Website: bh-photo
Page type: store-pickup
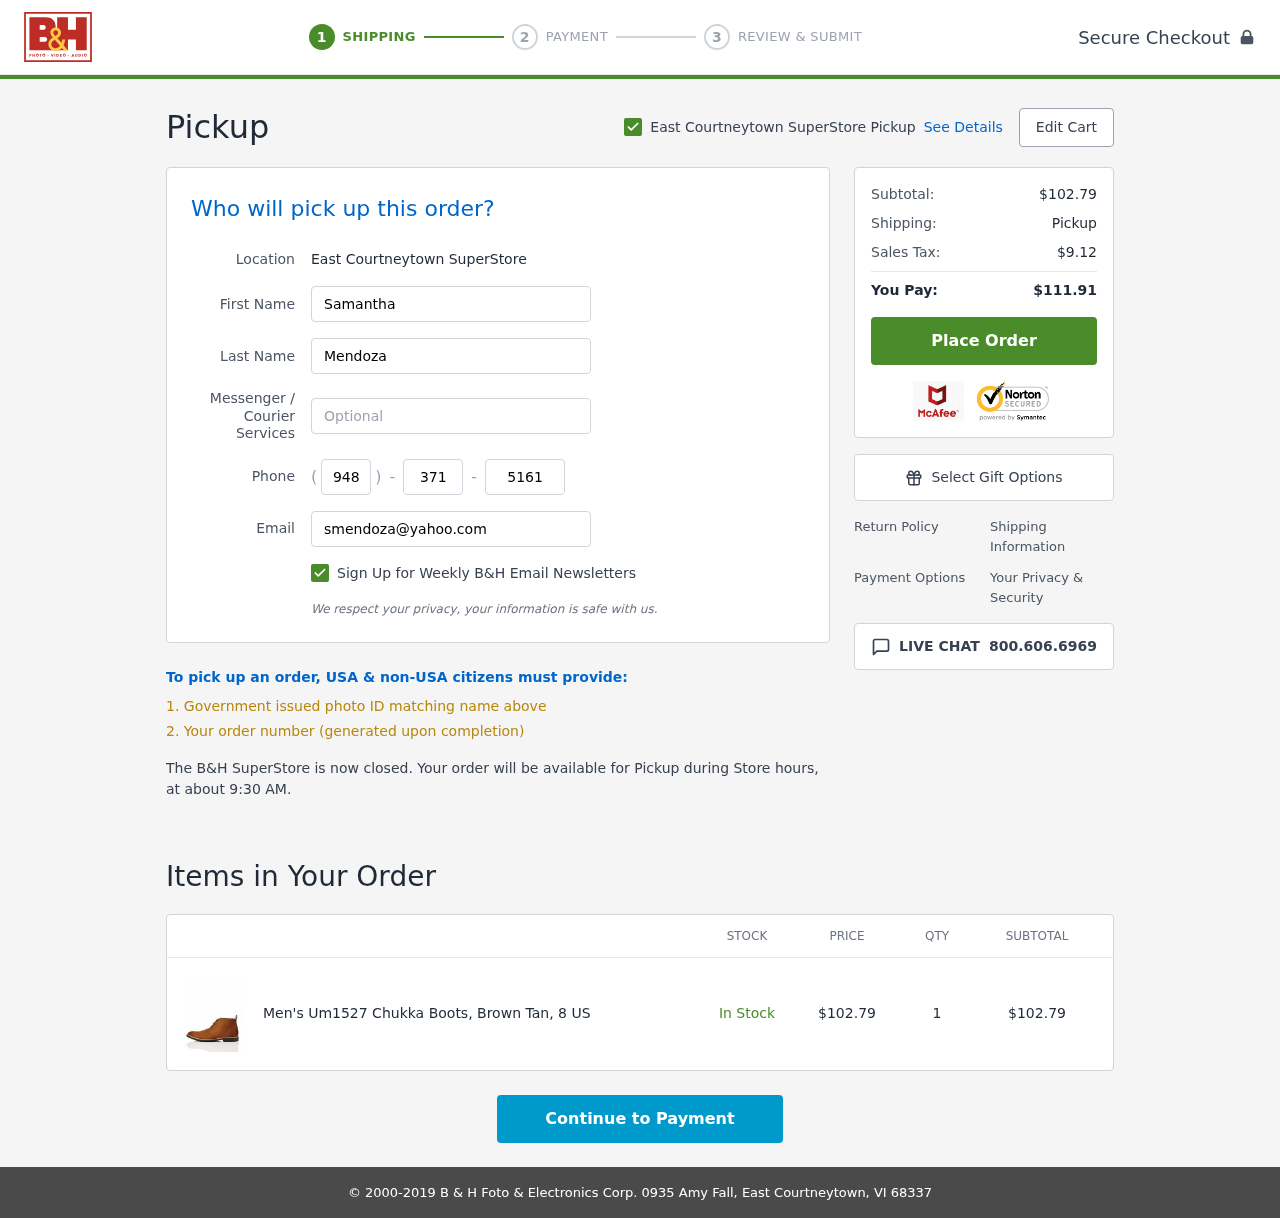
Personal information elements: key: PII_EMAIL
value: smendoza@yahoo.com
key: PII_FIRSTNAME
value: Samantha
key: PII_LASTNAME
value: Mendoza
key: PII_LOCATION1_CITY
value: East Courtneytown SuperStore Pickup
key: PII_LOCATION1_CITY
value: East Courtneytown SuperStore
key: PII_PHONE_AREA
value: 948
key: PII_PHONE_PREFIX
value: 371
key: PII_PHONE_SUFFIX
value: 5161
Product elements: key: PRODUCT1_NAME
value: Men's Um1527 Chukka Boots, Brown Tan, 8 US
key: PRODUCT1_PRICE
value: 102.79
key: PRODUCT1_QUANTITY
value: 1
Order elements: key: ORDER_SUBTOTAL
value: $102.79
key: ORDER_TAX
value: $9.12
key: ORDER_TOTAL
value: $111.91